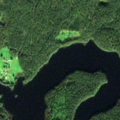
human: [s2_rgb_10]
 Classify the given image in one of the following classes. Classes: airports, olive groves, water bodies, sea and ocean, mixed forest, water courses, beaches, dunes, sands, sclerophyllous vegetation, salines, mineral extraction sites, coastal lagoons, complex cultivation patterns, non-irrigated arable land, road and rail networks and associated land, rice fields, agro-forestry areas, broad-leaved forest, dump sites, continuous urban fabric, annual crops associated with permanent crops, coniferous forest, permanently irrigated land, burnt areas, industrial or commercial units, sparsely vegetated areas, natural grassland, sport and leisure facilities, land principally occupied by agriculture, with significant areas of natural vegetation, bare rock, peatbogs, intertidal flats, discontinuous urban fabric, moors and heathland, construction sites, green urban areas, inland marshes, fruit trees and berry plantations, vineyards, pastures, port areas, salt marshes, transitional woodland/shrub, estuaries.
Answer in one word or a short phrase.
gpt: land principally occupied by agriculture, with significant areas of natural vegetation, coniferous forest, mixed forest, water bodies